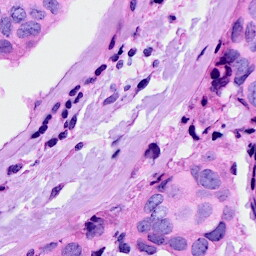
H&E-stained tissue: Breast